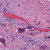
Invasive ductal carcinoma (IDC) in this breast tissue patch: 1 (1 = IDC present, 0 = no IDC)